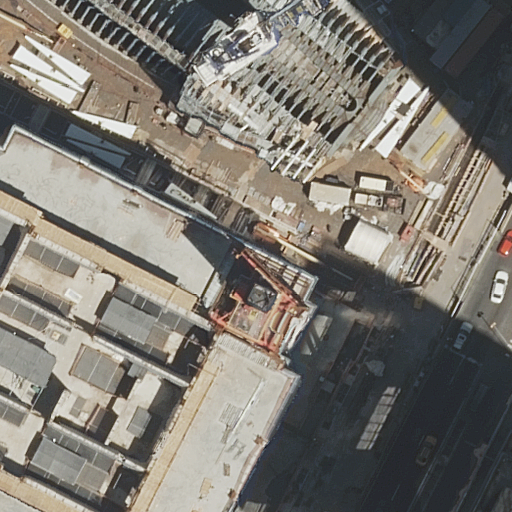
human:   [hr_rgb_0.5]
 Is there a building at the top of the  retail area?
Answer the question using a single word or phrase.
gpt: yes

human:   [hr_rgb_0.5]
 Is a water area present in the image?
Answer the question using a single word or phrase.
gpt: no

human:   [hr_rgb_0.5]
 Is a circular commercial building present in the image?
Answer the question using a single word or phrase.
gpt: no

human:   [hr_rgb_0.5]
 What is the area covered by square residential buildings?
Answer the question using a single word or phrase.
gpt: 0m2

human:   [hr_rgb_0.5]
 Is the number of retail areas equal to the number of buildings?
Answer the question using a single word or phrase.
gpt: no

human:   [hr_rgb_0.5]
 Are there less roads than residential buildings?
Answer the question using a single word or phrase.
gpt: no

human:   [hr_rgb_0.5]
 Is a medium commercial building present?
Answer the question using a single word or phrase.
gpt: no

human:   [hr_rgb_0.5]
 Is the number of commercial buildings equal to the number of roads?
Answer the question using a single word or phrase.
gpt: no

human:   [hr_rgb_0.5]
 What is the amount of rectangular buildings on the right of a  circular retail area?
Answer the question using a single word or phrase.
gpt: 0

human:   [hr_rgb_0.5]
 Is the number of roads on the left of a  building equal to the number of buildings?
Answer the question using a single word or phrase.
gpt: no

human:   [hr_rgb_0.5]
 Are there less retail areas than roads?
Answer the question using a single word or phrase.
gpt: yes

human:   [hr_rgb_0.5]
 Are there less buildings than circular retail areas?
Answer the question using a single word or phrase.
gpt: no

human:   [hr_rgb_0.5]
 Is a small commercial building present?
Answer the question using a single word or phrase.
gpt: no

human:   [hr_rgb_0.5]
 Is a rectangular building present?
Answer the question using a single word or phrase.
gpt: yes

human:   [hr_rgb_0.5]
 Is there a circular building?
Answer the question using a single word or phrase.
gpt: no

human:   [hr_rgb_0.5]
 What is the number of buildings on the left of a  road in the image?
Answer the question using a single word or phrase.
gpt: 2

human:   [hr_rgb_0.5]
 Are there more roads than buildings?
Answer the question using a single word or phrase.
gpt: yes

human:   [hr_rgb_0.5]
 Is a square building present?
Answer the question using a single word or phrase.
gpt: no

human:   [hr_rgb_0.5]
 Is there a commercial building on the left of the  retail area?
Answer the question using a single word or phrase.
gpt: no

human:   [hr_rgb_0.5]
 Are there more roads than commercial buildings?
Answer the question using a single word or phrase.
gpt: yes

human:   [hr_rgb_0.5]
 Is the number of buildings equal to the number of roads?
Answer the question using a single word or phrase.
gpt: no

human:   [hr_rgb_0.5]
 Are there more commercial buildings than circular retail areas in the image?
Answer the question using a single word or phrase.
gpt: no

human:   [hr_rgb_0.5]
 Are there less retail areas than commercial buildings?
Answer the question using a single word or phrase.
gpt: no

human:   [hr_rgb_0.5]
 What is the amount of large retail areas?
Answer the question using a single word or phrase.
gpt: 0

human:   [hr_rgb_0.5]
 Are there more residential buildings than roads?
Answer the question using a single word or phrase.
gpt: no

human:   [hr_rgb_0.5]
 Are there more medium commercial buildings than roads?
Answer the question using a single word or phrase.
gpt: no

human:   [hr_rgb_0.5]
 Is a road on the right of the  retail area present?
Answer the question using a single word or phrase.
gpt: yes

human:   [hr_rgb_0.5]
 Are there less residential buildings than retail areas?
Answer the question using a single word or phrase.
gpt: no

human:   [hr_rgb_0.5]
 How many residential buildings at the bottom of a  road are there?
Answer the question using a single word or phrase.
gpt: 1

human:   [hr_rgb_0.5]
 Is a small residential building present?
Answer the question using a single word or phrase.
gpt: no

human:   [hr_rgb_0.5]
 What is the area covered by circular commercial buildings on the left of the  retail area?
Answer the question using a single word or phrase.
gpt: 0m2

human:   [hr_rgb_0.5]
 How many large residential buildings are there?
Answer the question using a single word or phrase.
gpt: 0

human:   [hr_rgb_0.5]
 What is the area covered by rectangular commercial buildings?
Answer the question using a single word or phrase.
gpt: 0m2

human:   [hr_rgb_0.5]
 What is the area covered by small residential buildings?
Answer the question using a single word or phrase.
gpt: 0m2

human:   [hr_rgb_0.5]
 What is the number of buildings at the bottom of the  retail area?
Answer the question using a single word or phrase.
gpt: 0

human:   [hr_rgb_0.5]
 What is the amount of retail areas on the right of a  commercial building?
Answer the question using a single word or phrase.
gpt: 0